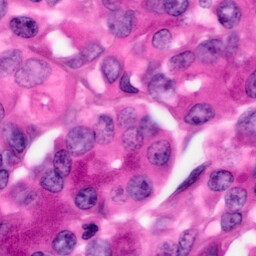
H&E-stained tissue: Pancreatic